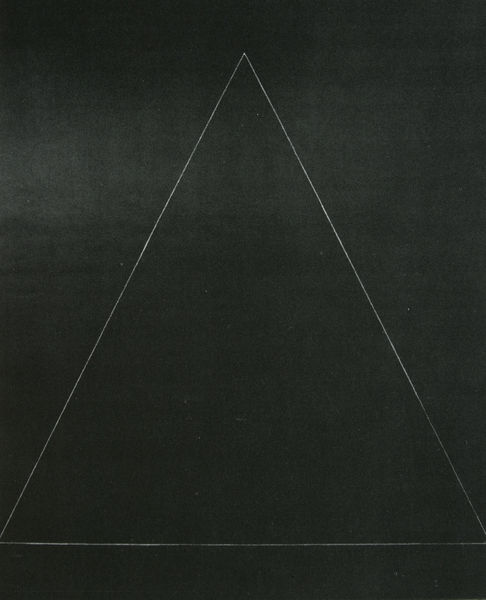
Titel: Geometric Figure - Installation Clare Copley Gallery, L.A.
Künstler: Sol Lewitt
Schlagwörter: weiß, dreieck, grau, schwarz, zeichnung, linien, form, strich, geometrisch, pyramide, geometrie, dreicek, gleichseitig, gleichschenklig